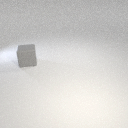
large gray rubber cube